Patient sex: M
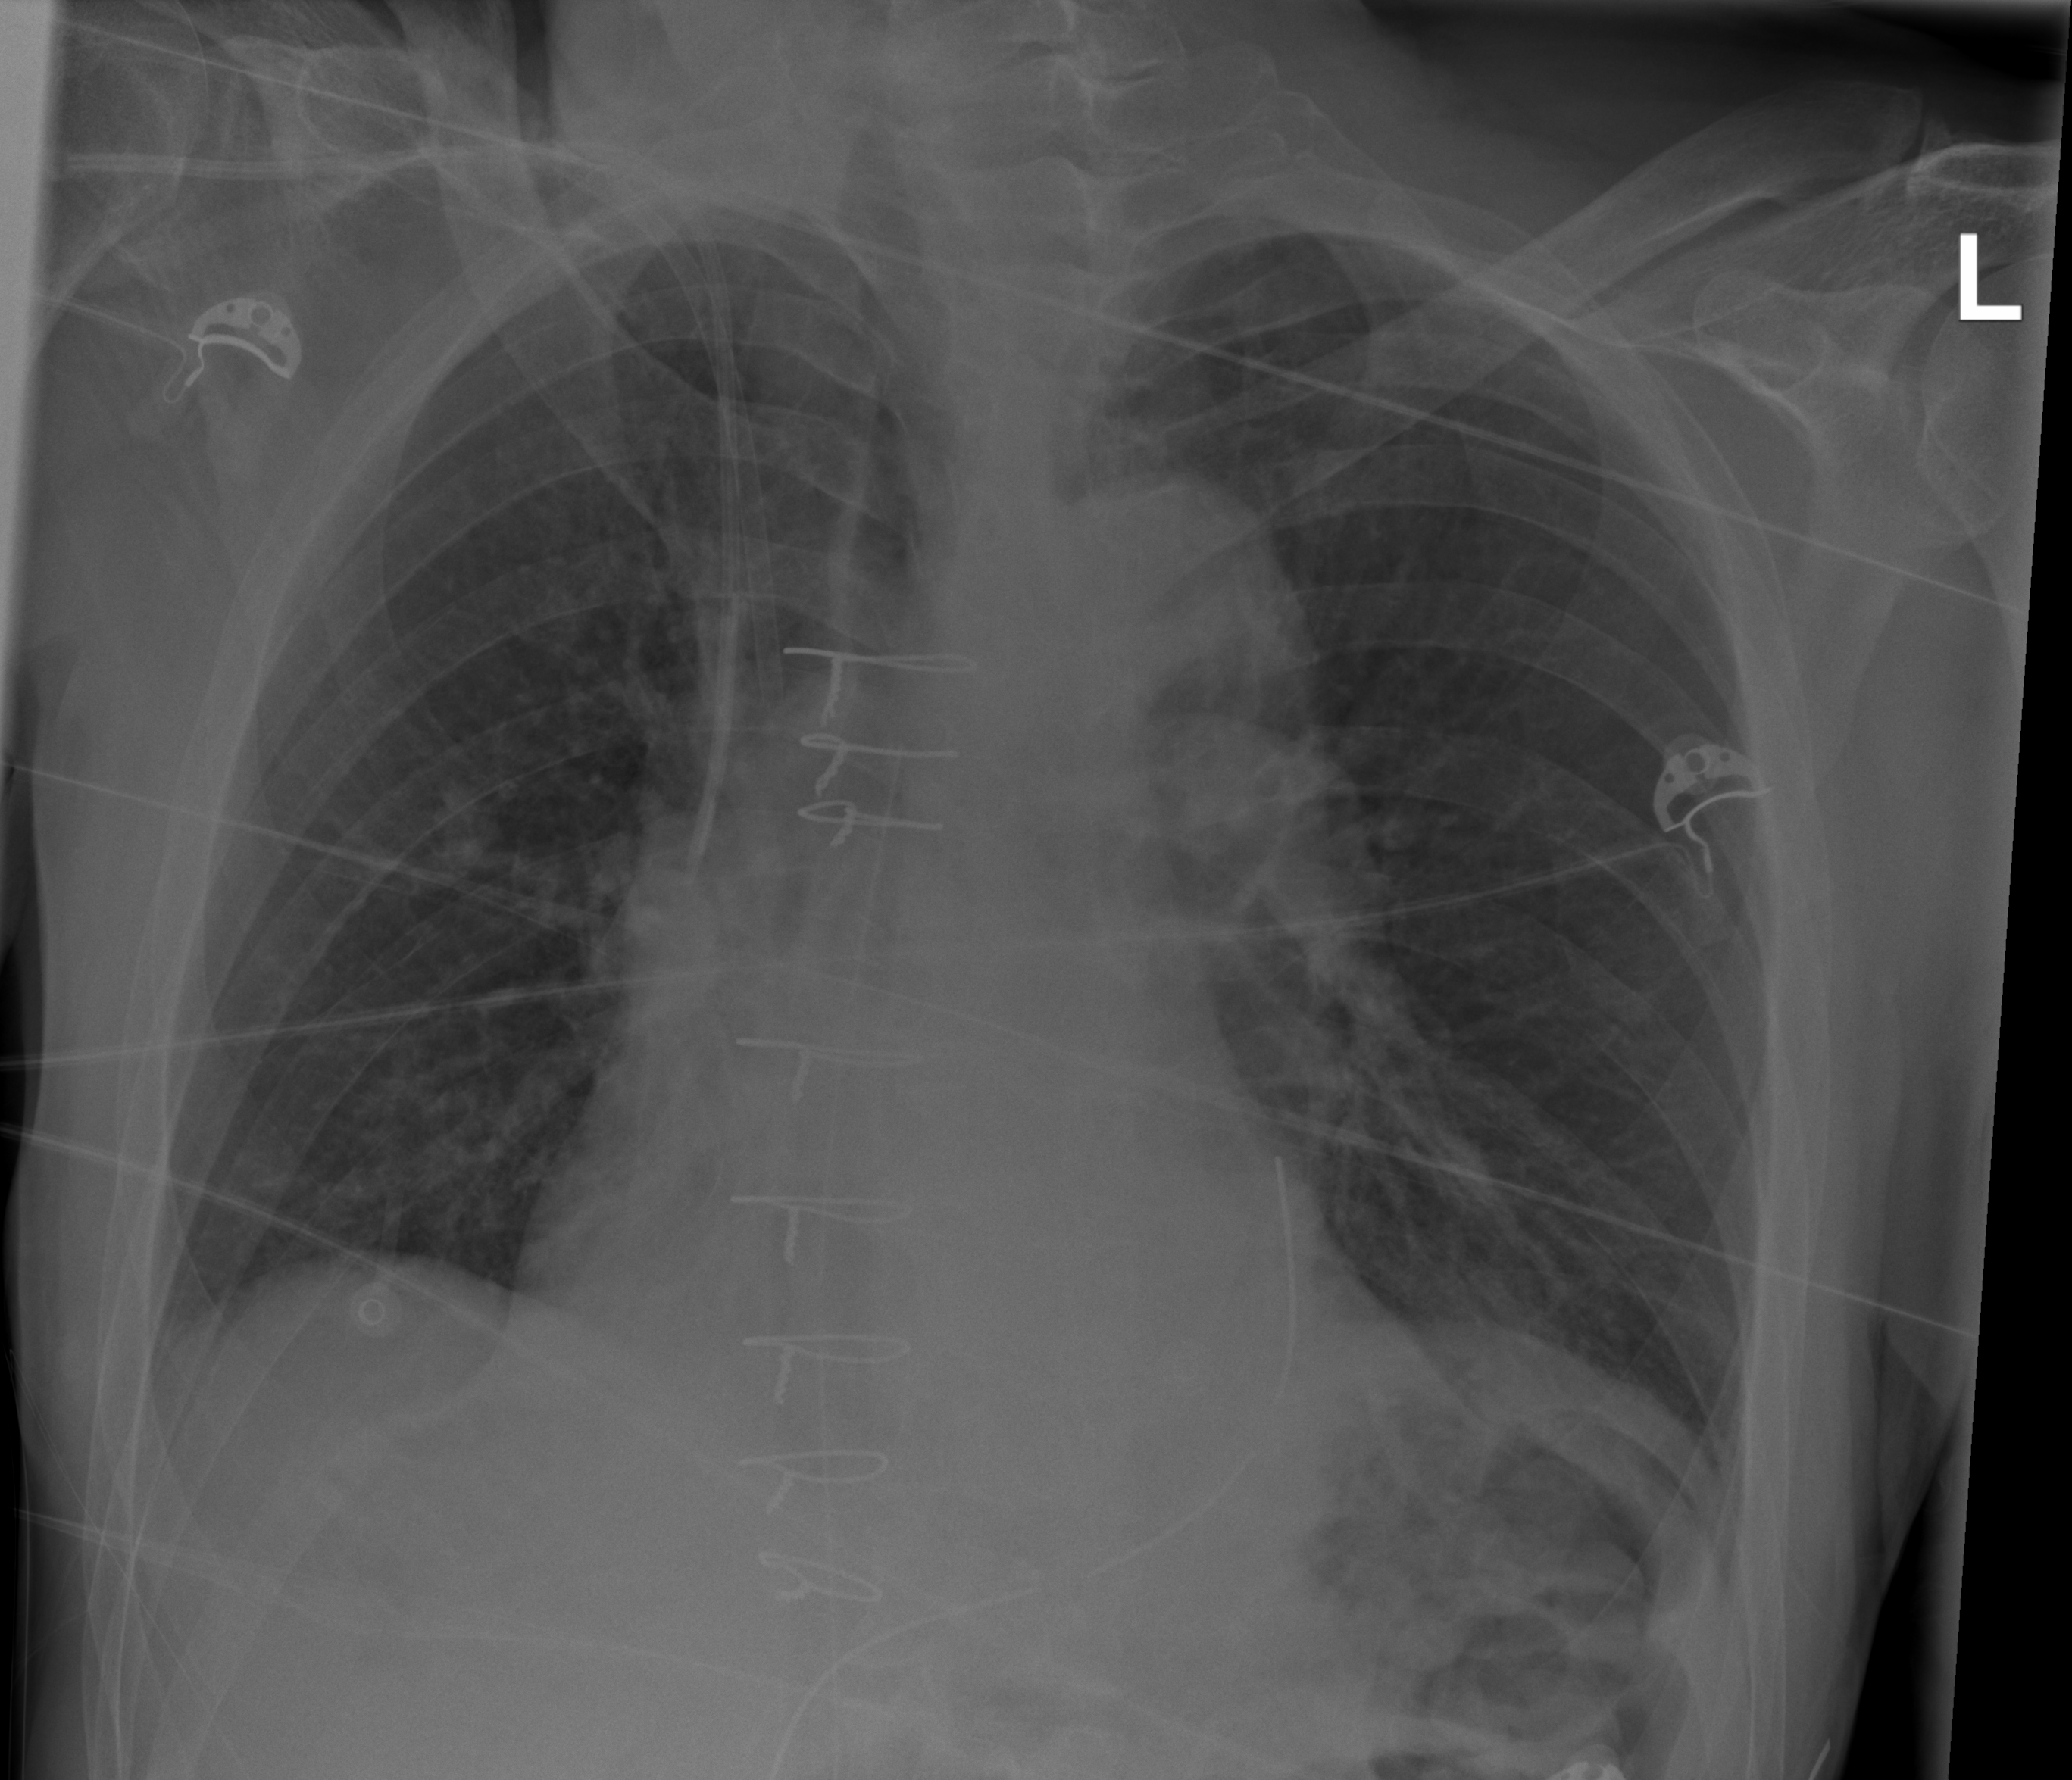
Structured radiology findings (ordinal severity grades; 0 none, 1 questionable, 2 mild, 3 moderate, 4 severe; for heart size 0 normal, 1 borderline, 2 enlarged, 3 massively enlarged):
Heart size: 1
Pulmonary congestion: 1
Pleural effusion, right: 0
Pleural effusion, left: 0
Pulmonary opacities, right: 0
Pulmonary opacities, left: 0
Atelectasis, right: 0
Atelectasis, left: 0